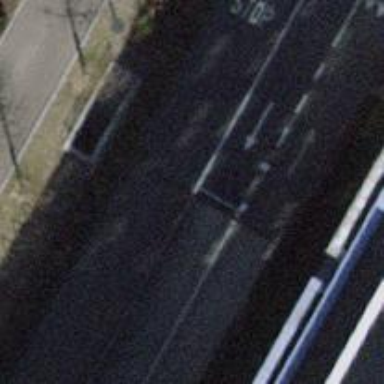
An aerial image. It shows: Lift gate barrier.